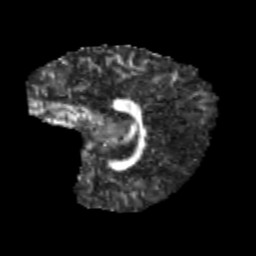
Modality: FA
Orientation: sagittal
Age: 10
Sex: male
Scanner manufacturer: siemens
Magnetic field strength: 3 T
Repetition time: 3.8 s
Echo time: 0.07 s